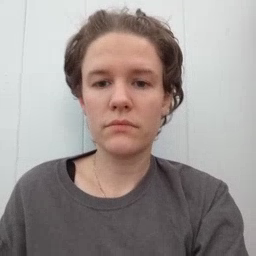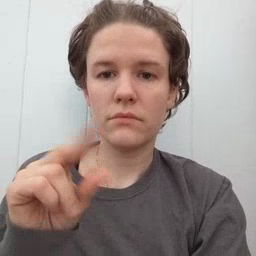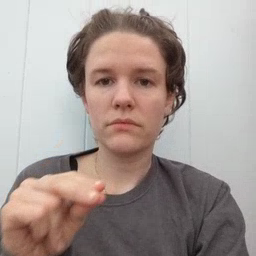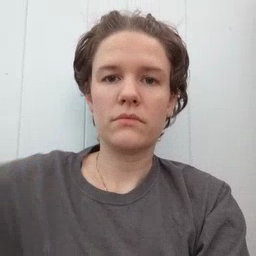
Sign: no